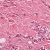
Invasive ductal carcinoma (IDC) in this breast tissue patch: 1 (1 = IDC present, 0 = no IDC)